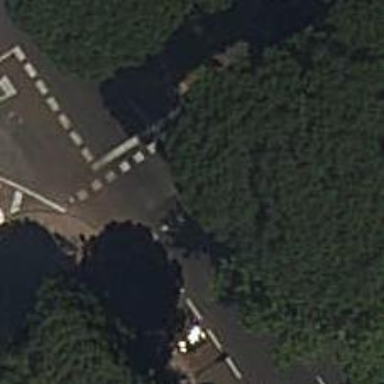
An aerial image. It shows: Road crossing with traffic signals.